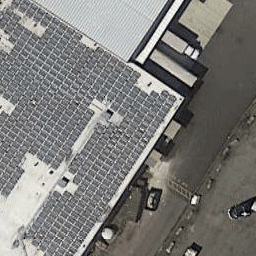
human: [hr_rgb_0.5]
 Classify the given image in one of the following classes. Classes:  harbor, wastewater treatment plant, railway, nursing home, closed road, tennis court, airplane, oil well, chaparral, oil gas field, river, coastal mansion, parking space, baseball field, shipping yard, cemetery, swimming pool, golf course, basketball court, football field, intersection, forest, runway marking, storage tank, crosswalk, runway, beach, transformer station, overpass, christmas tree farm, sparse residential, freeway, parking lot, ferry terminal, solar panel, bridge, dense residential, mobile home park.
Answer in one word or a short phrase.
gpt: solar panel